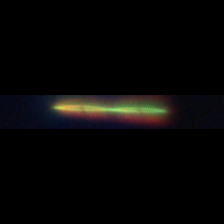
Taxon: Psuedo-nitzschia
Group: Diatoms